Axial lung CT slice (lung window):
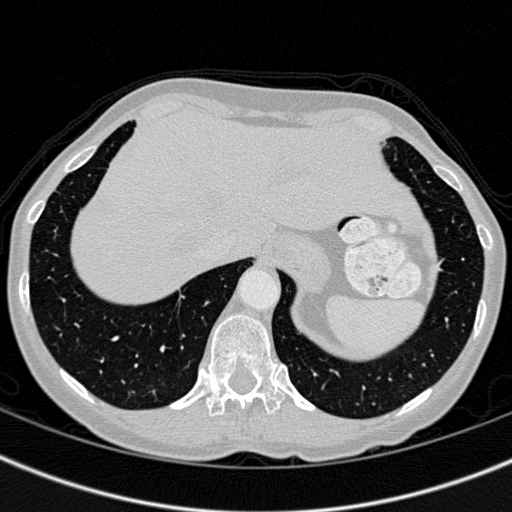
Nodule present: no